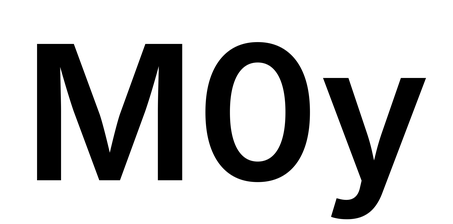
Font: Inter_SemiBold